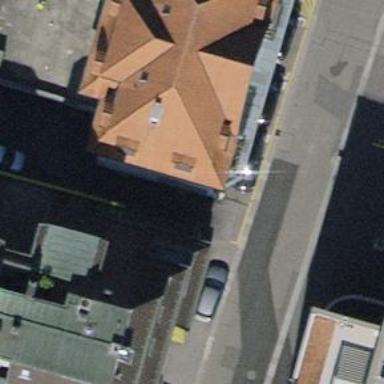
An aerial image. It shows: Car repair shop.